Question: I have created a new login for SQL Server Express as follows:
'''
USE [master]
GO
CREATE LOGIN [Test] WITH PASSWORD=N'SF#$%GD%^J675JFS4fds'
MUST_CHANGE,
DEFAULT_DATABASE=[master],
CHECK_EXPIRATION=ON,
CHECK_POLICY=ON
GO
ALTER SERVER ROLE [sysadmin] ADD MEMBER [Test]
GO
USE [master]
GO
CREATE USER [Test] FOR LOGIN [Test]
GO
USE [master]
GO
ALTER ROLE [db_securityadmin] ADD MEMBER [Test]
GO
'''
When I try to connect via the Test login, I receive the error message that
> Login failed for user 'Test'

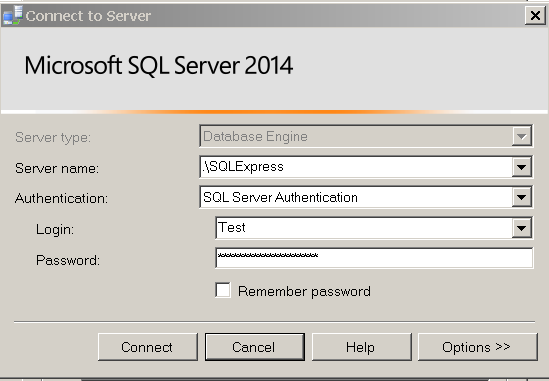
Answer: I needed to configure the server for SQL Server and Windows Authentication Mode.
1. Open SSMS.
2. Connect to the server via Windows Authentication.
3. Right click the server and choose Properties.
4. Change to "SQL Server and Windows Authentication Mode"

See also: <URL>